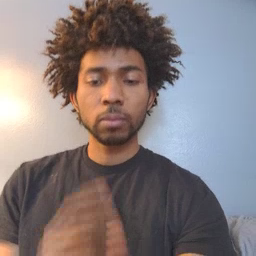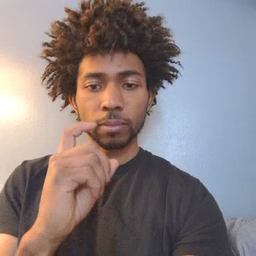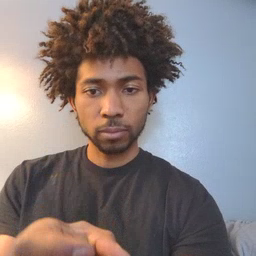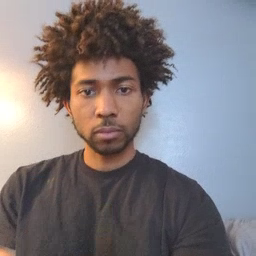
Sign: gift